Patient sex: M
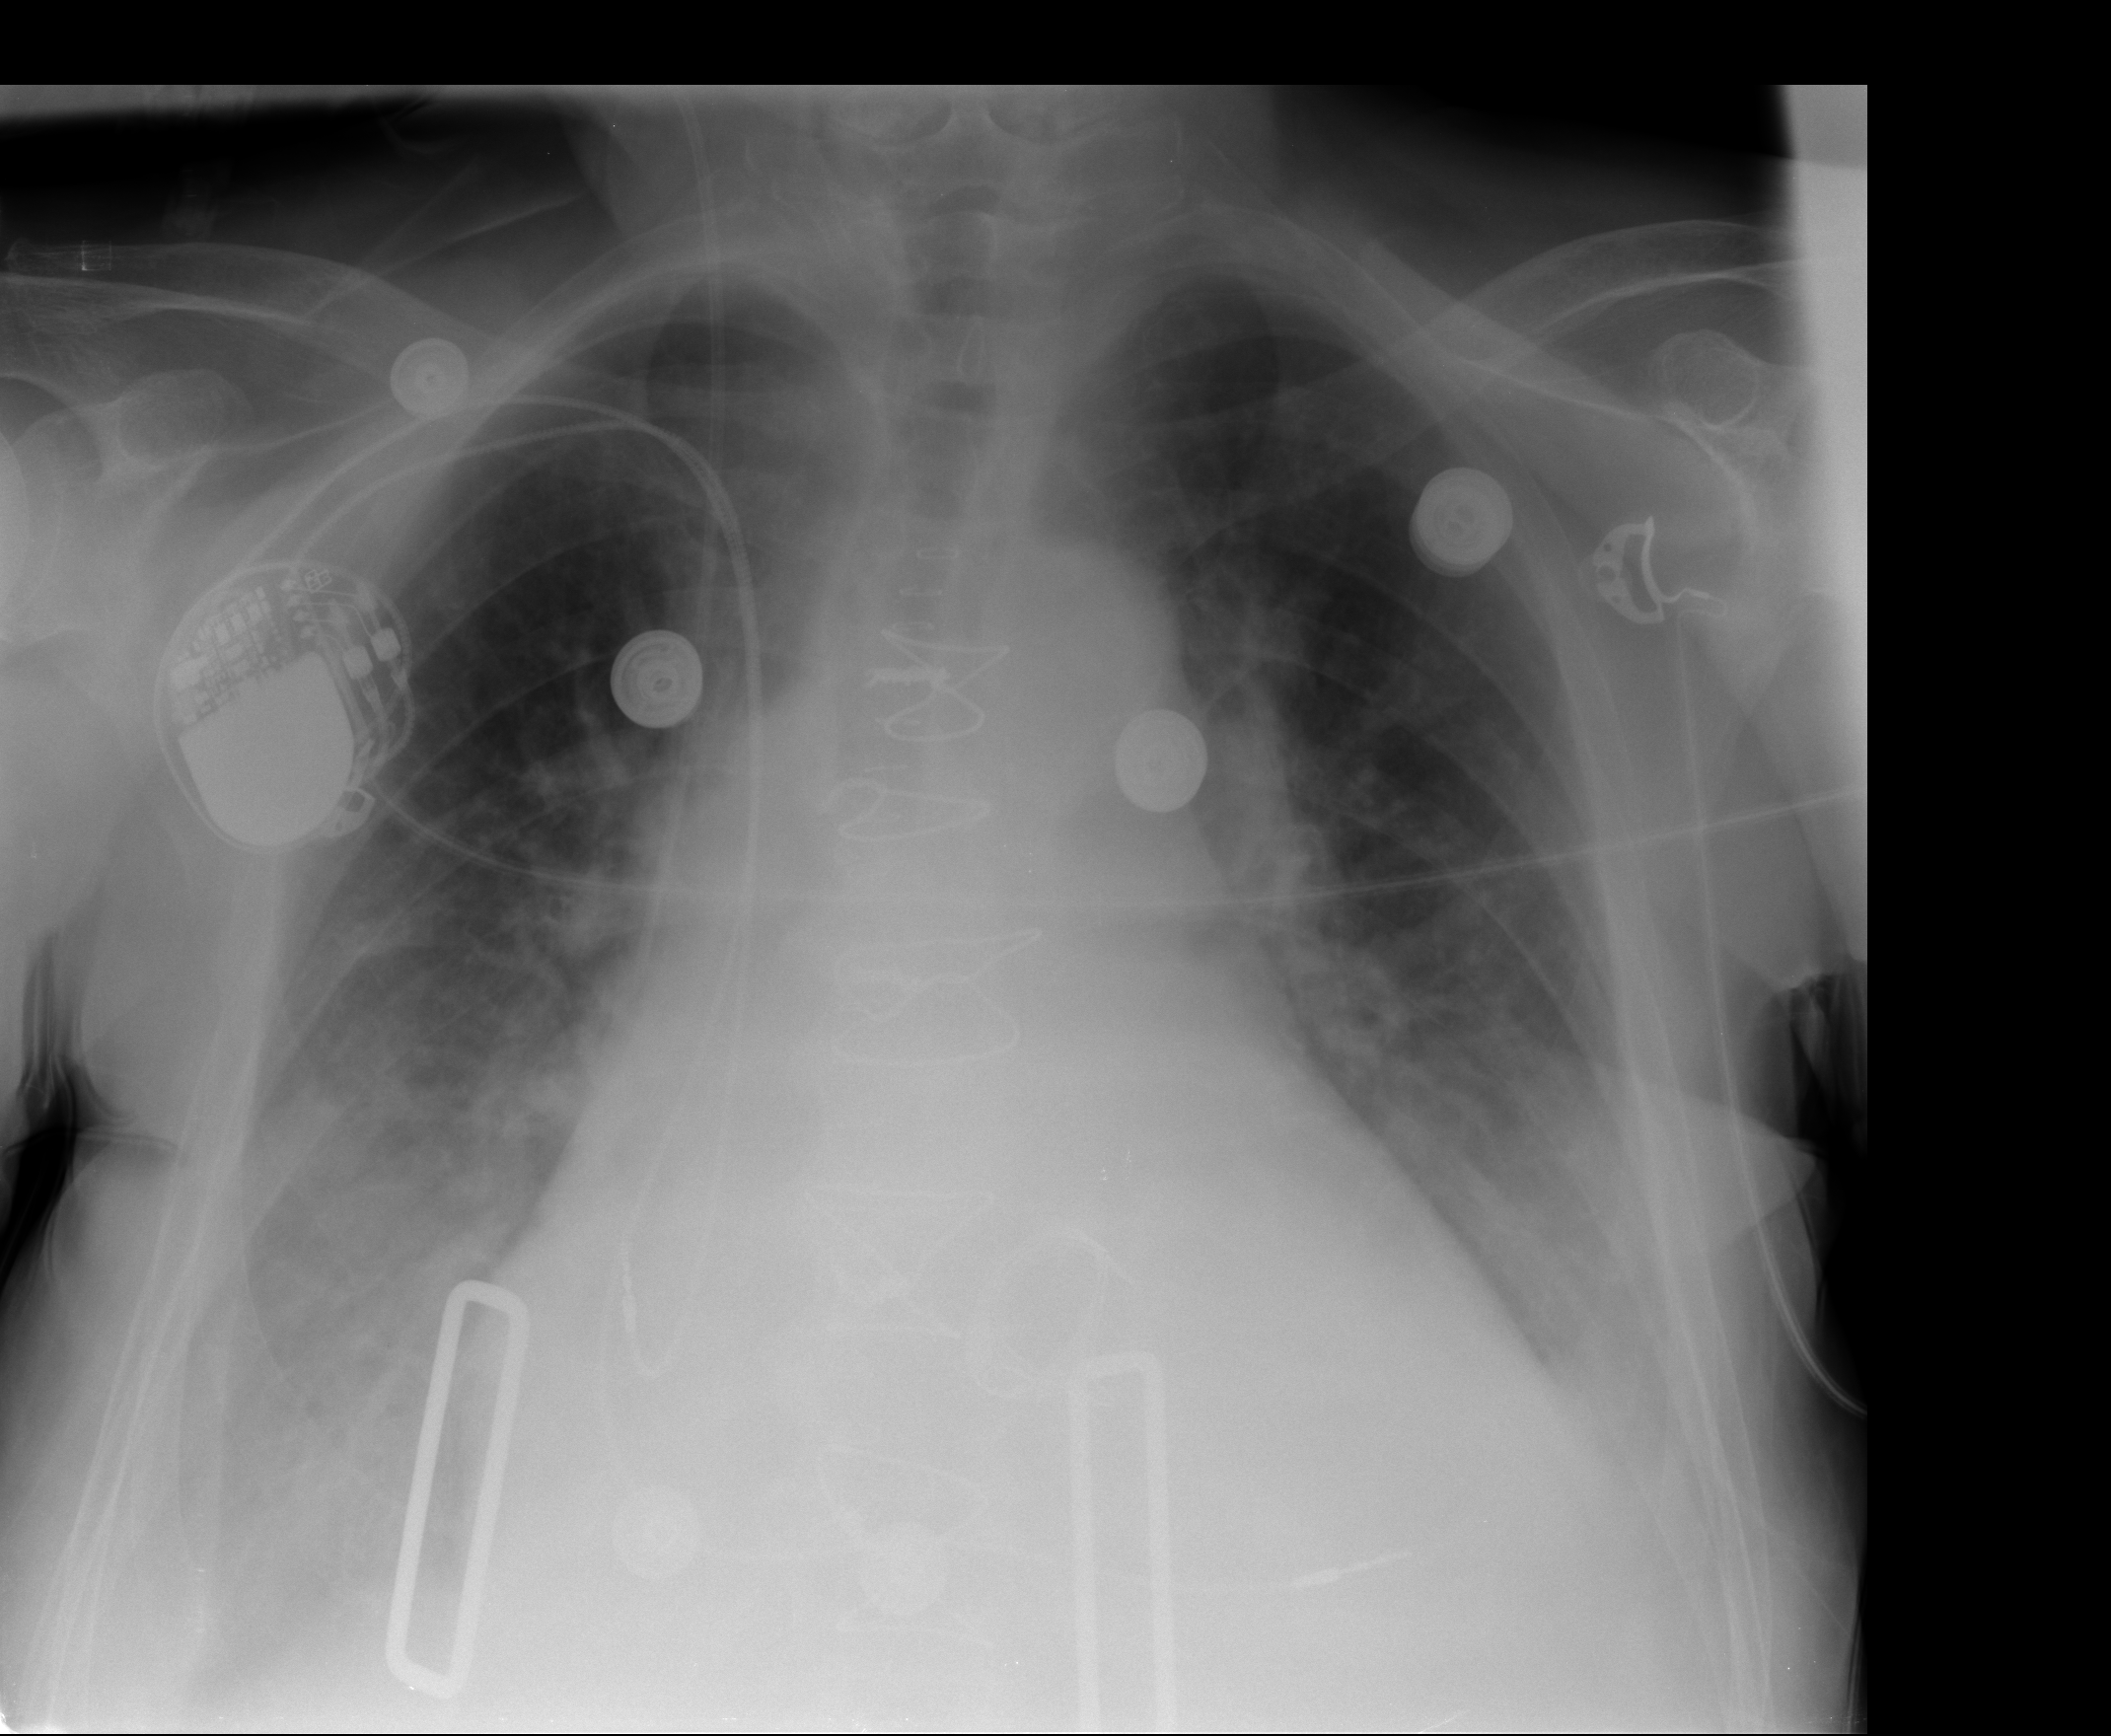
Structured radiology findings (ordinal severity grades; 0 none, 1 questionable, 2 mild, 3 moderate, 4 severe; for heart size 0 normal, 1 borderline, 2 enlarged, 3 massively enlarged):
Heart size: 3
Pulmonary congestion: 2
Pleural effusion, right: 2
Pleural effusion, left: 2
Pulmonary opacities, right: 0
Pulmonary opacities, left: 0
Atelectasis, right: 2
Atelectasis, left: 2